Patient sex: F
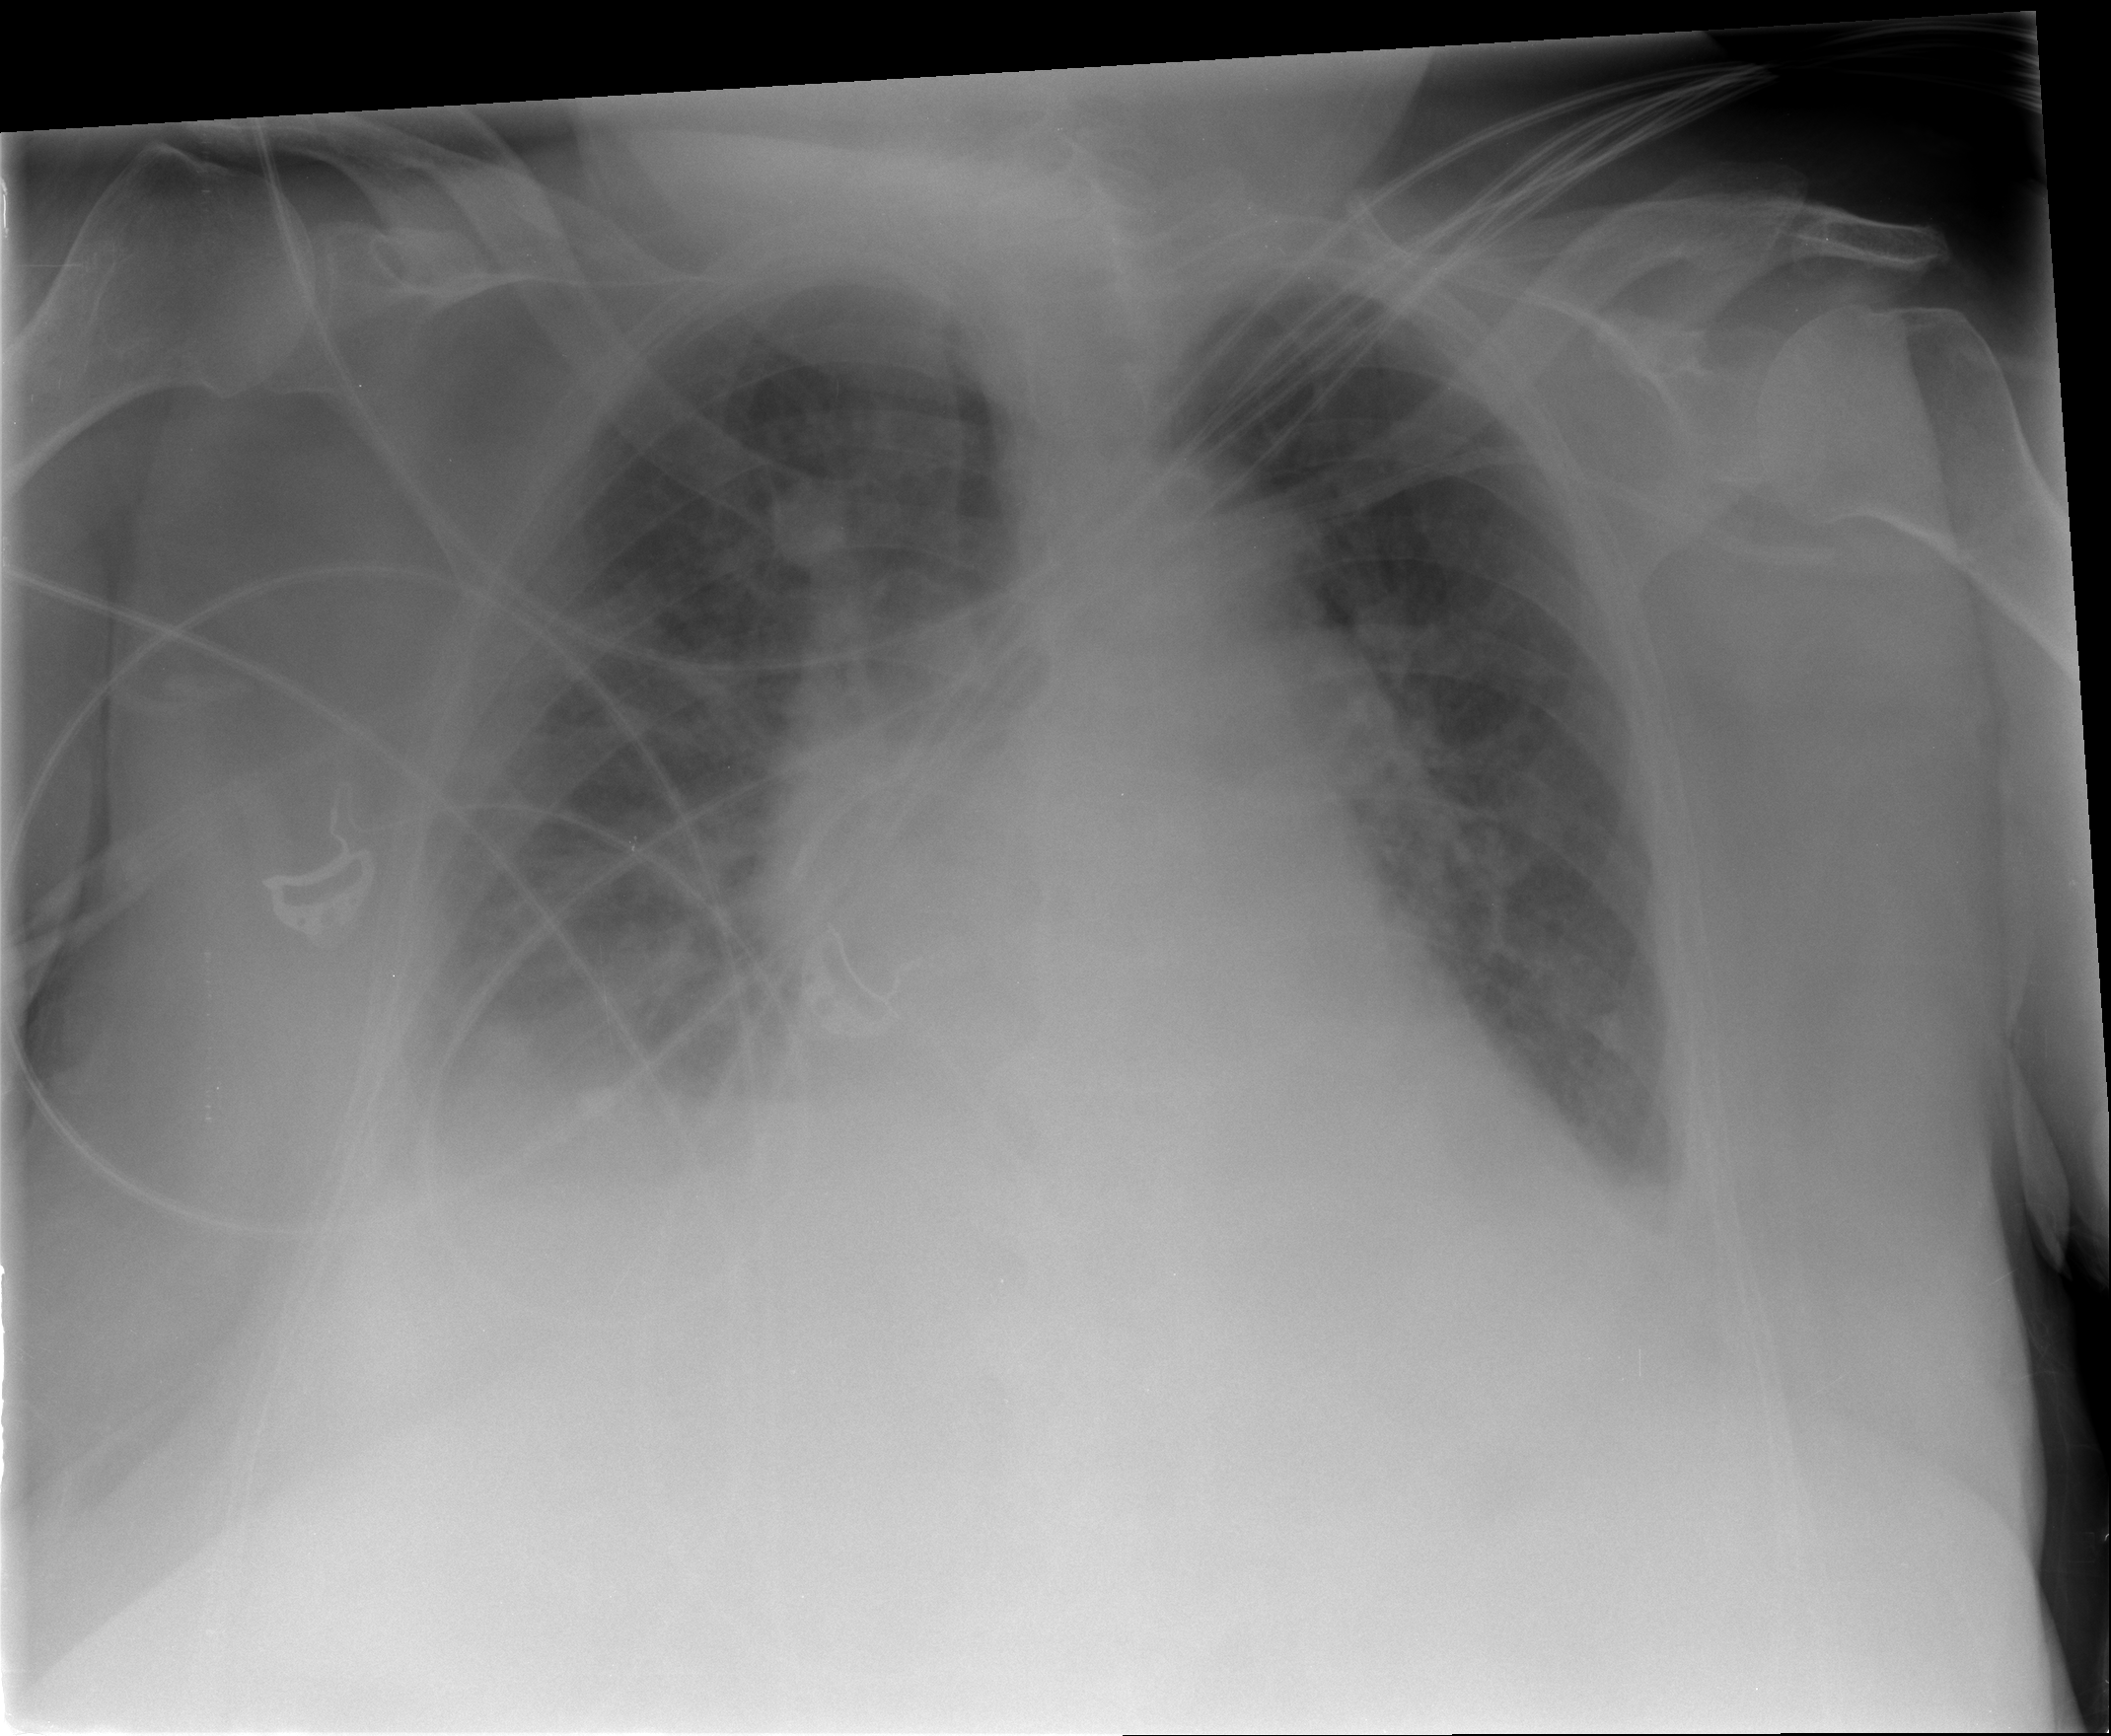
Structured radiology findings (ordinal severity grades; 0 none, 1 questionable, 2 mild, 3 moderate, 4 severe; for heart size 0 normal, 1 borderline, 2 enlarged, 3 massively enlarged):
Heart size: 2
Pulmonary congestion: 3
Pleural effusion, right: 2
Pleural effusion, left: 1
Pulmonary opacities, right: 2
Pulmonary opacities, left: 0
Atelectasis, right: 3
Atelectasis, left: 2